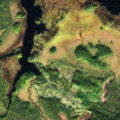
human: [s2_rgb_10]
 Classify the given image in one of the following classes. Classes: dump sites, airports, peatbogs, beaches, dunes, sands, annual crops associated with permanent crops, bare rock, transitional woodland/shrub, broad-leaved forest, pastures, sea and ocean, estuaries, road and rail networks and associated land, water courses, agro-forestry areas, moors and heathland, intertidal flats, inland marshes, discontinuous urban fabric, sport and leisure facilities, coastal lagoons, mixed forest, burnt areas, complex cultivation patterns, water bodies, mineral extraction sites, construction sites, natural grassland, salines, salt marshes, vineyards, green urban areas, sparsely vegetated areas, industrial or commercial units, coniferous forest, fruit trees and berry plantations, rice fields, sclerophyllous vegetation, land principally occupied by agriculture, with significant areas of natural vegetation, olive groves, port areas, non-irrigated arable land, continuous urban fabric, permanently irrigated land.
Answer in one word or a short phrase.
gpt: coniferous forest, mixed forest, transitional woodland/shrub, peatbogs